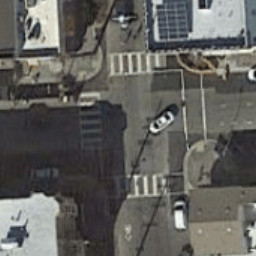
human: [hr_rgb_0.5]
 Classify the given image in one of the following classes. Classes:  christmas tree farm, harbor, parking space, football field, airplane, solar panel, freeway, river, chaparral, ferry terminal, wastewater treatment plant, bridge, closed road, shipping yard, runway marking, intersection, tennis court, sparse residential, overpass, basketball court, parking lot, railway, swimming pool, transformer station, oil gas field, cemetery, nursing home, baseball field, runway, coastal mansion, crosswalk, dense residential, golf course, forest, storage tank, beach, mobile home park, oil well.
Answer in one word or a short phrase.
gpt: crosswalk